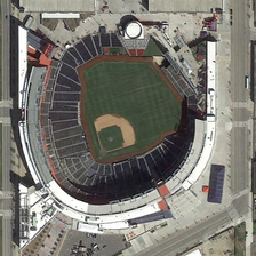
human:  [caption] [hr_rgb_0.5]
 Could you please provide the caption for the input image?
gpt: There is a green lawn in the sports pipe.

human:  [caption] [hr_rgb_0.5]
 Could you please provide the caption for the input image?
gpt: There is a stadium beside the road.

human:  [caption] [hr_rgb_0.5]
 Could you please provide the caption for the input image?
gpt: There is a stadium by the road.

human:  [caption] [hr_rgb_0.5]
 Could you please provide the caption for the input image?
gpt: There is a green grass in the sports tube.

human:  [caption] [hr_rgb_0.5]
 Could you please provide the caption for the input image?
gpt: There's a stadium on the side of the road.